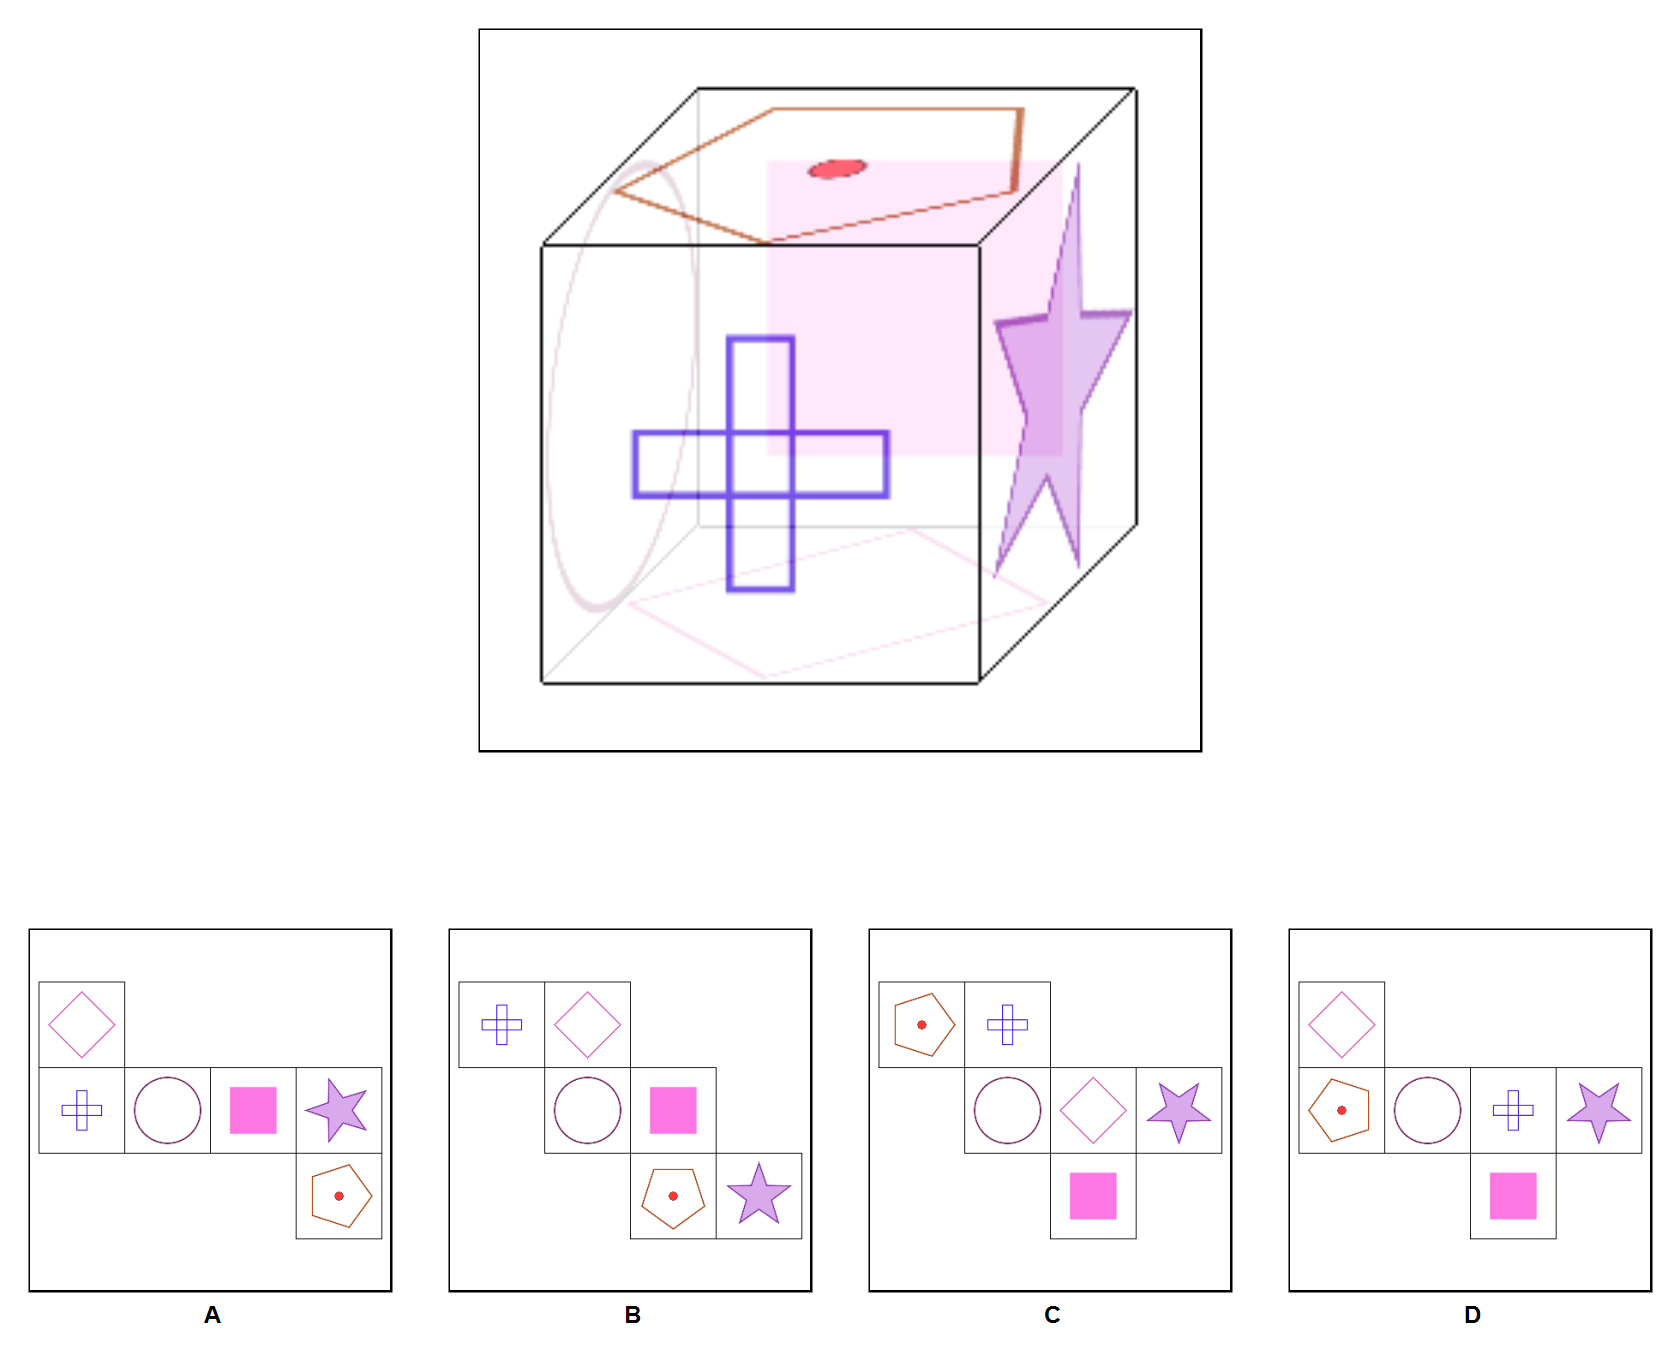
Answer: D